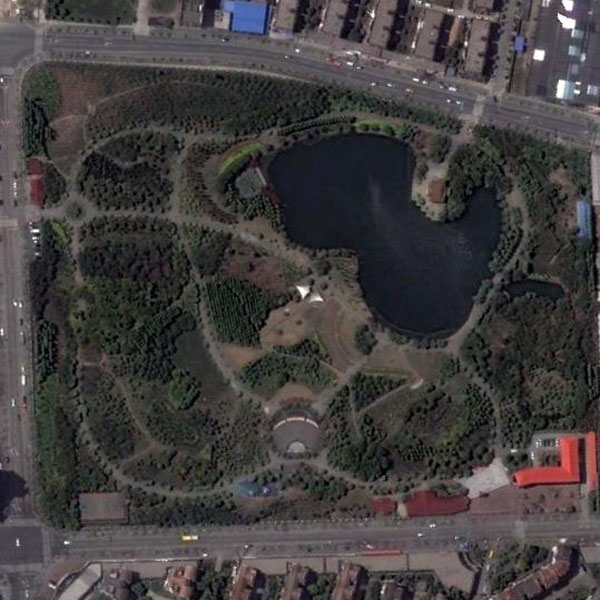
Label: Park